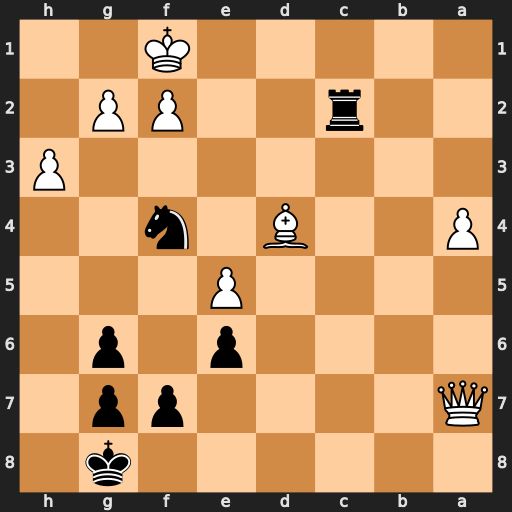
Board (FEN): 6k1/Q4pp1/4p1p1/4P3/P2B1n2/7P/2r2PP1/5K2
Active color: b
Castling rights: -
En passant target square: -
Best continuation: Rc1#